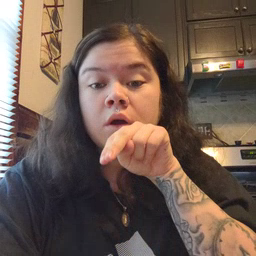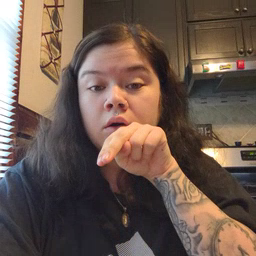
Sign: tongue